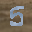
Label: 5